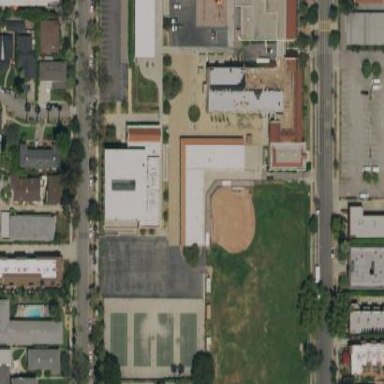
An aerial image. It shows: School.